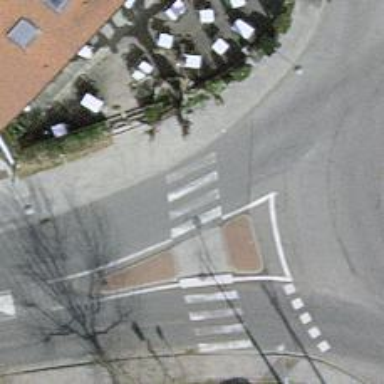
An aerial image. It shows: Uncontrolled zebra crossing on the road.